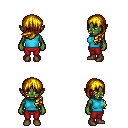
a pixel art fantasy rpg character, female body template, orc, green skin, teal sleeveless shirt, red pants, blonde left-swept hairstyle, brown shoes, four views (front, back, left, right), 2x2 character sprite sheet, small pixel art, hard edges, no anti-aliasing